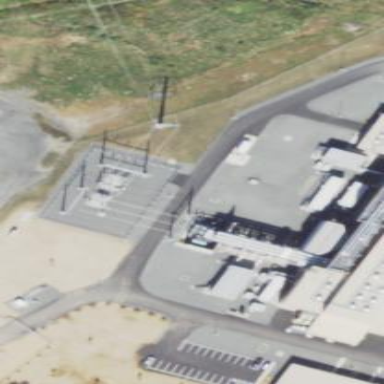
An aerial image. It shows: Power substation.